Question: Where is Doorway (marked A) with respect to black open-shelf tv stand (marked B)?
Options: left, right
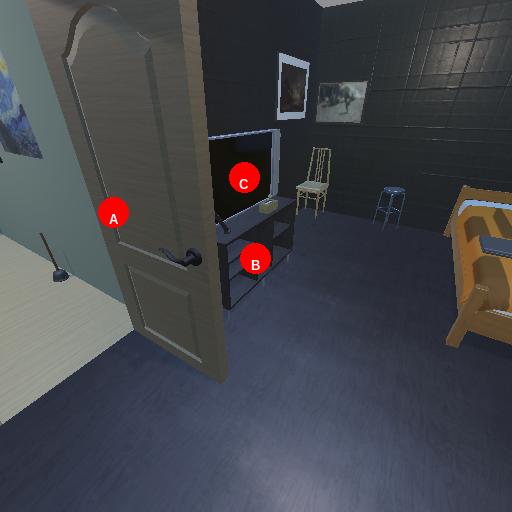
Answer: left